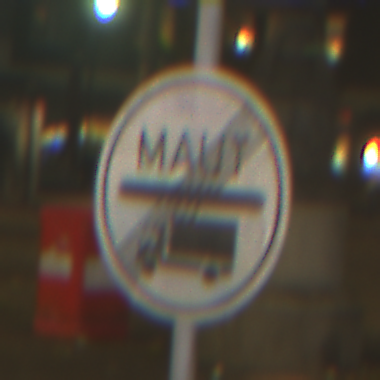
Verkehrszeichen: EndeMautpflicht
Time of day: Night
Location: Outdoor (Urban)
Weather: Clear
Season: NotSpecified
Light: Artificial